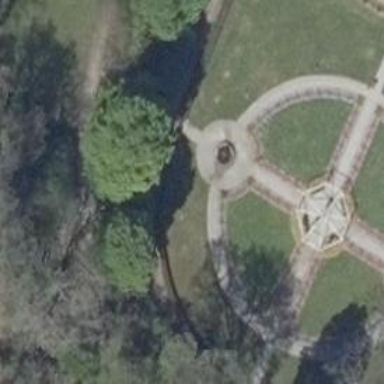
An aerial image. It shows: Fountain.